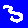
Digit: 3